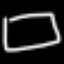
Label: square